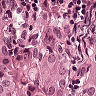
Metastatic tissue present: yes